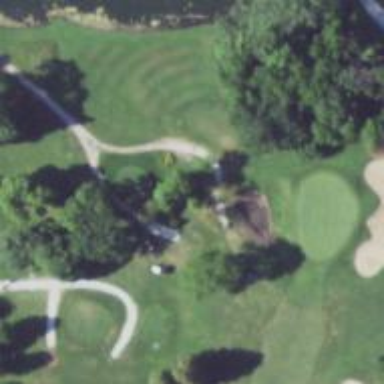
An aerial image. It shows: Grade1 track used as golf cartpath.